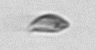
Label: Cryptophyta